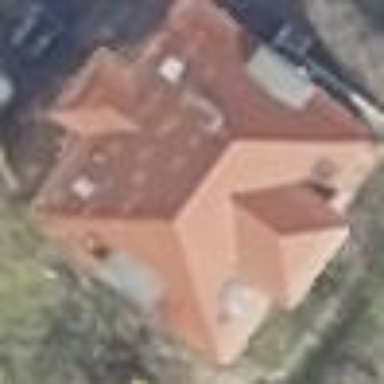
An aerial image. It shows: Part of building with hipped roof made of purple roof tiles.